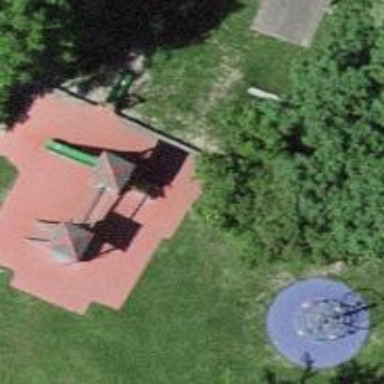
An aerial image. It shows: Playground area for leisure land.